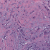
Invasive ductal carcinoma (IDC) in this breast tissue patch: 1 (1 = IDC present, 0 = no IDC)